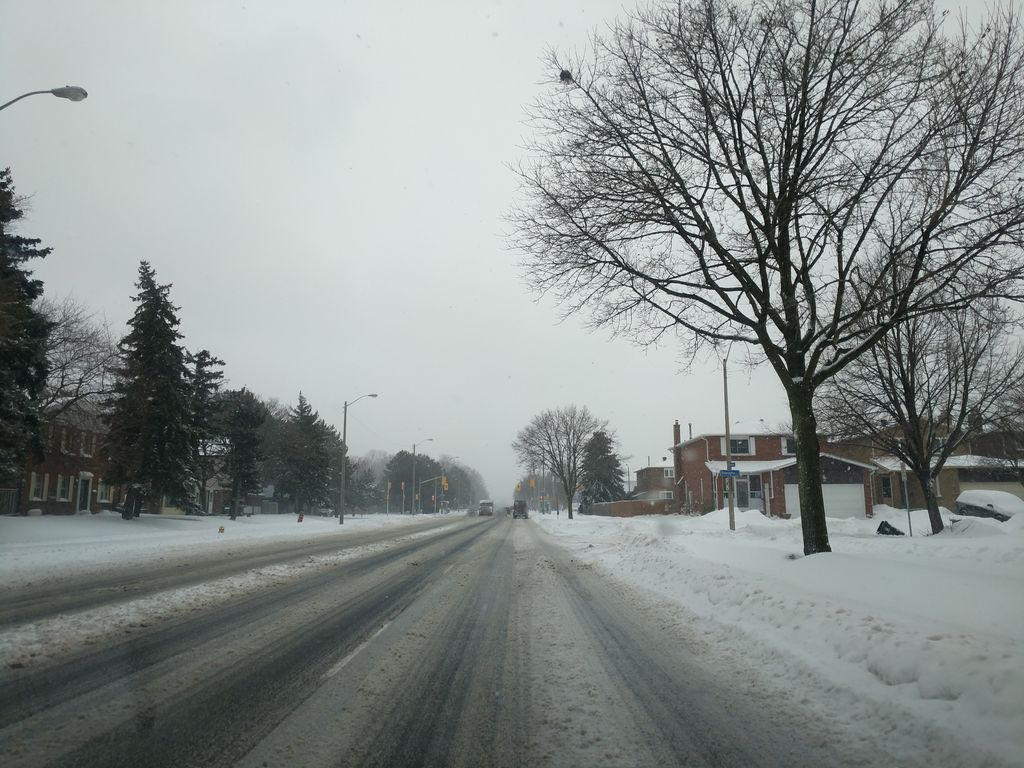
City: toronto